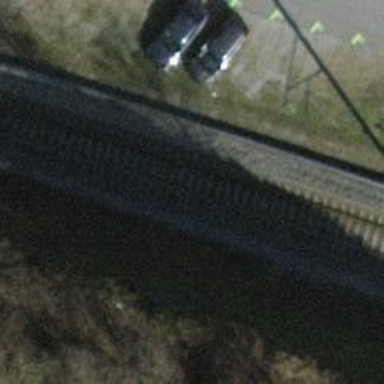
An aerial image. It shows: Single railway track with electrified contact line.